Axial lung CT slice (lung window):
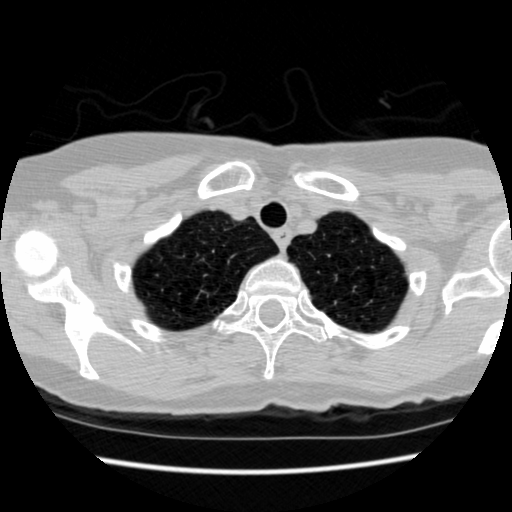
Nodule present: no